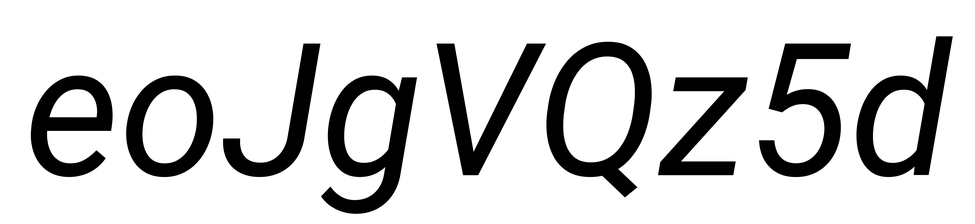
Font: Roboto-Italic_Italic